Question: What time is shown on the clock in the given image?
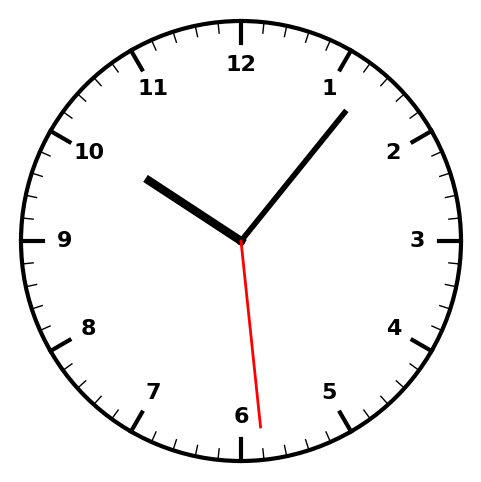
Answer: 10:06:29